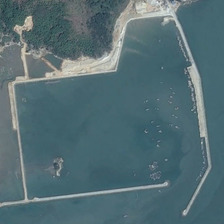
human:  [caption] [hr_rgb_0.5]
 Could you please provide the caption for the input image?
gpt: some boats are in a large port near many green trees .

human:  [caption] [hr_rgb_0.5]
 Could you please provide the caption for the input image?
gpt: some boats are in a large port near many green trees .

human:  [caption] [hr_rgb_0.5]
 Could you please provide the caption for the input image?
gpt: some boats are in a large port near many green trees .

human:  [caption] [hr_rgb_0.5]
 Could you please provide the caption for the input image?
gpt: some boats are in a large port near many green trees .

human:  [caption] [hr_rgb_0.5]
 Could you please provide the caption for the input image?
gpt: some boats are in a large port near many green trees .